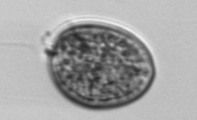
Label: Prorocentrum